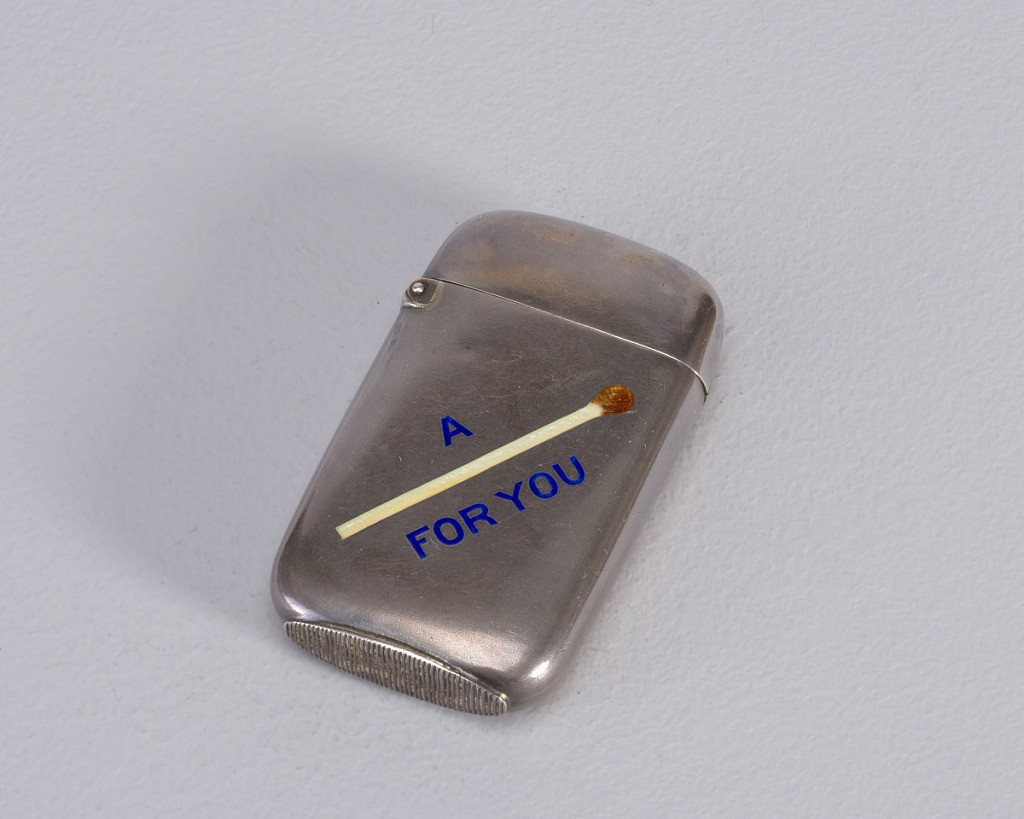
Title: "A [Match] For You"
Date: late 19th century
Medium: Silver, enamel
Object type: Matchsafe
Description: Rectangular, rounded sides and corners, featuring word/picture rebus, inscribed in blue enamel "A [Match] For You", a matchstick with red tip substituted for the word "Match". Reverse inscribed "Addie to James". Lid hinged on upper left. Striker on bottom